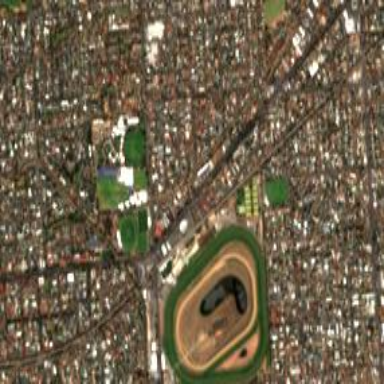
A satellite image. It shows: Sports centre dedicated to horse racing.